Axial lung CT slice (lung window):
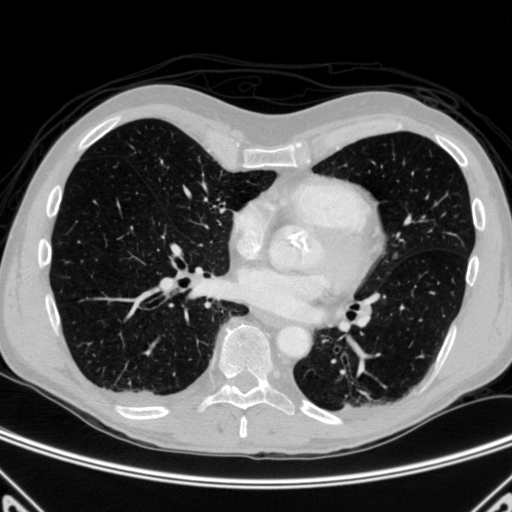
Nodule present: no